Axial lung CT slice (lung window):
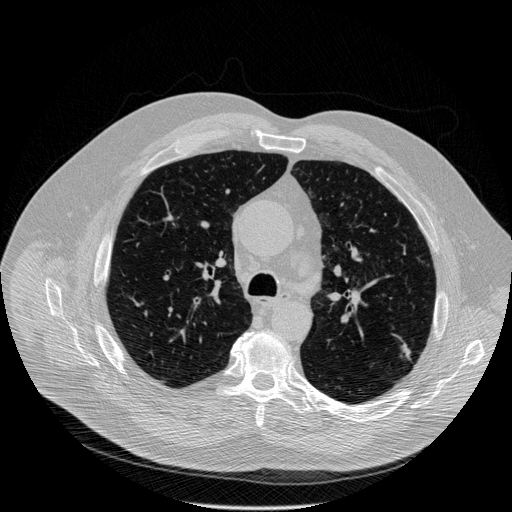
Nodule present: yes
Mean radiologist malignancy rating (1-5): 4